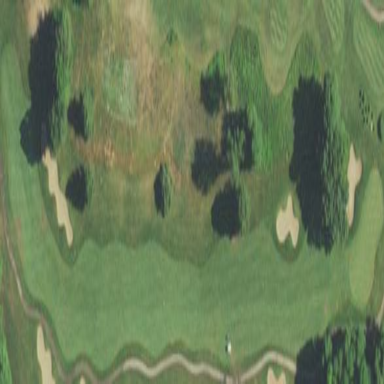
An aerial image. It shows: Scenic golf fairway.